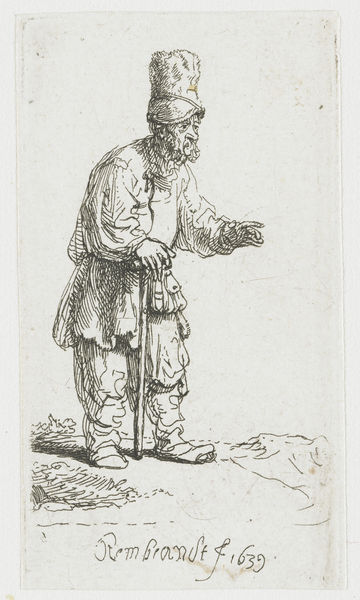
Titel: Staande boer met hoog hoofddeksel, leunend op een stok
Künstler: Rembrandt Harmensz. van Rijn
Standort: Amsterdam
Institution: Rijksmuseum
Schlagwörter: hand, mann, finger, hut, skizze, zeichnung, gras, bart, mütze, rembrandt, erde, boden, blatt, stock, schrift, schuhe, linien, zeigefinger, alter, lumpen, druckgrafik, beutel, tasche, gravur, fleck, ausgestreckt, gebückt, bettler, zeigend, hoher hut, 1639, druckrand